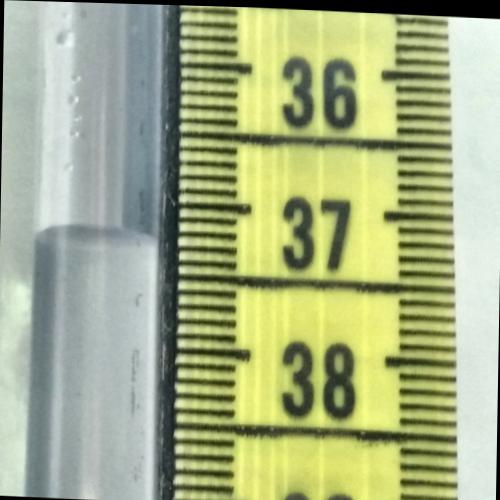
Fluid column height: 37.2 cm